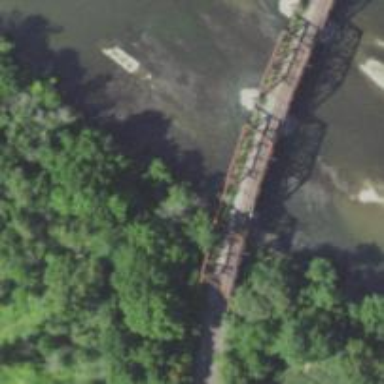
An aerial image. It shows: Bridge supported by piers.